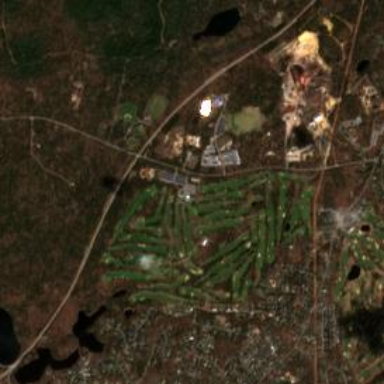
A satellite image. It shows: Golf course with clubhouse.